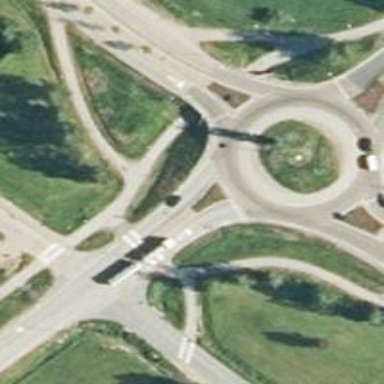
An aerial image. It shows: Roundabout on trunk highway with asphalt surface.